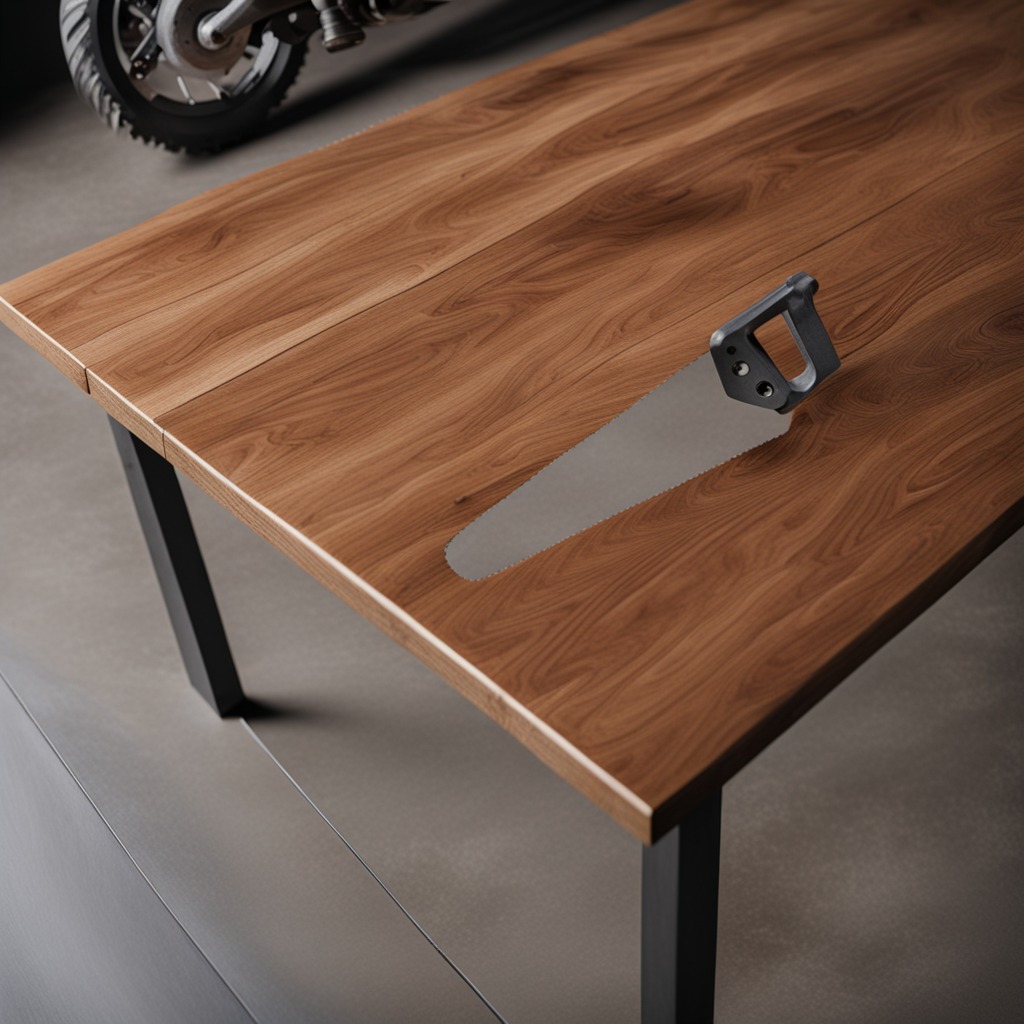
A metal saw is lying on a wooden table in a vintage motorcycle garage.